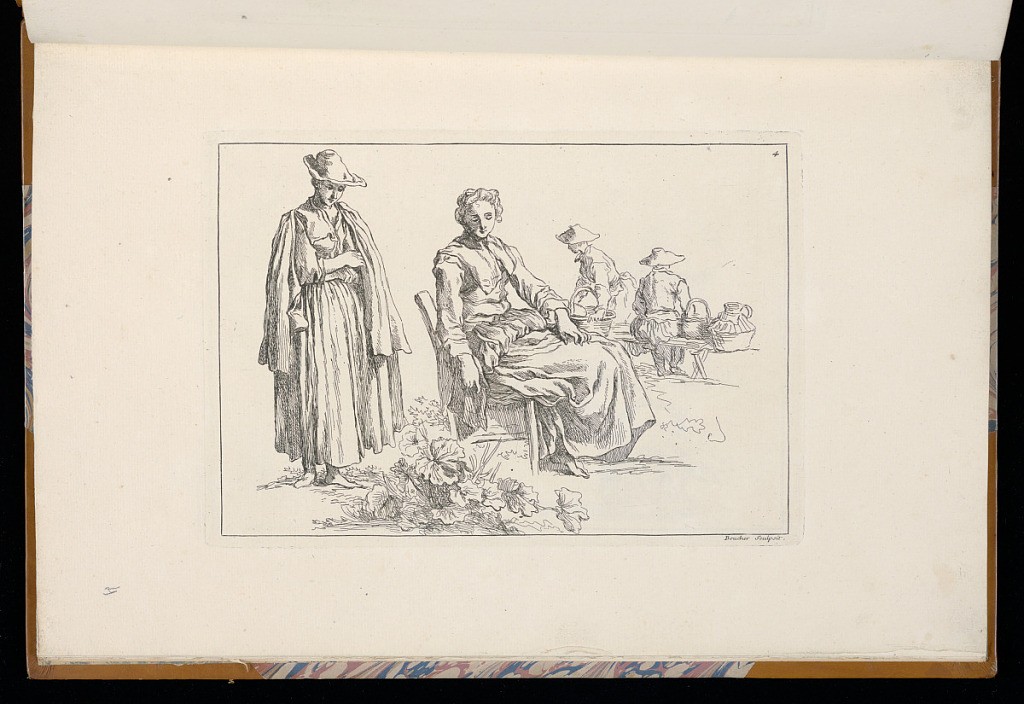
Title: Figure Studies
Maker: François Boucher, French, 1703–1770
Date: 1735
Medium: Etching on paper
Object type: Print
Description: Figure studies/ sketches on a single plate. In the foreground a woman seated with a standing woman next to her, and foliage. In the background there are two figures and a bench, one seated and the other standing with baskets. The plate is signed and numbered.